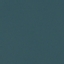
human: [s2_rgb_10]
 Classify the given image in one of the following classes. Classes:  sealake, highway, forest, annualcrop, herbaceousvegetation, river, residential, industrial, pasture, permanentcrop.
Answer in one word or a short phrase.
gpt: SeaLake